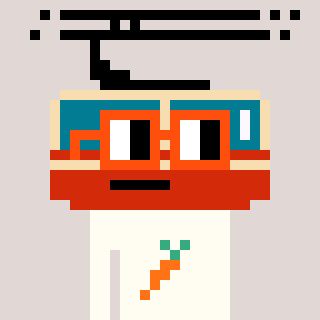
a pixel art character with square orange glasses, a tram wagon-shaped head and a grayscale-colored body on a warm background